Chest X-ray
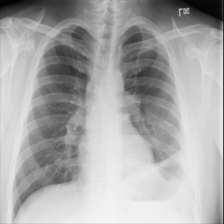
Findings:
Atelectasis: negative
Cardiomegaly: negative
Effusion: negative
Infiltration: negative
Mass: negative
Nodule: negative
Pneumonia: negative
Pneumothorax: negative
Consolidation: negative
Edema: negative
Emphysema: negative
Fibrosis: negative
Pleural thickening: negative
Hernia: negative